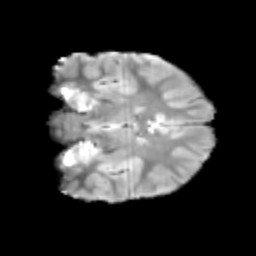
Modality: T2w
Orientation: coronal
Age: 9
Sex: female
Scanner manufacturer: siemens
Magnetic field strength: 3 T
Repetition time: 3.8 s
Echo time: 0.07 s